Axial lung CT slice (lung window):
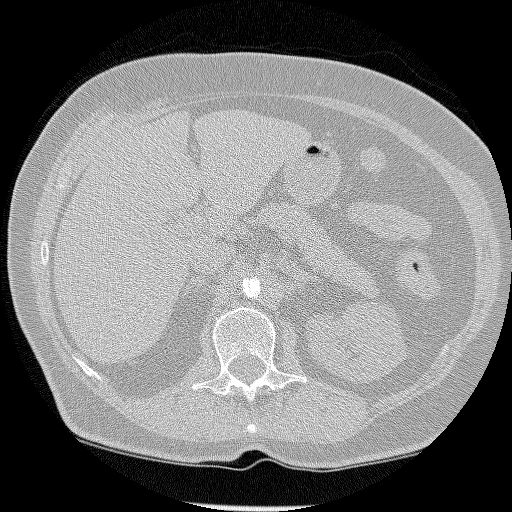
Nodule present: no